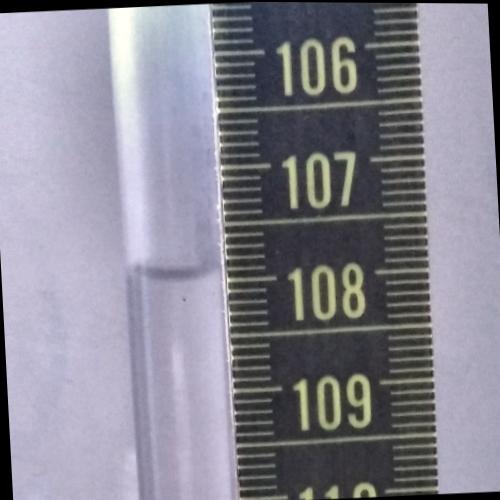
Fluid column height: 107.9 cm